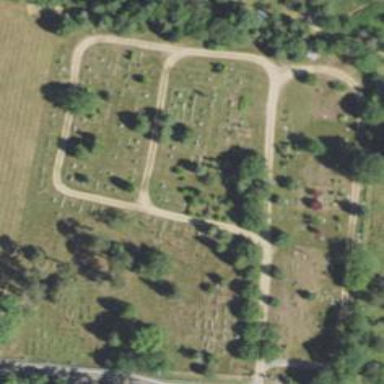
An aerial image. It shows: Cemetery.